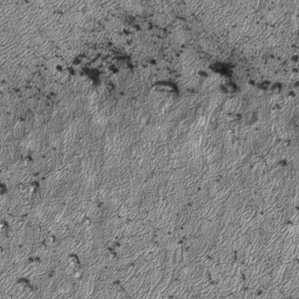
Label: frost